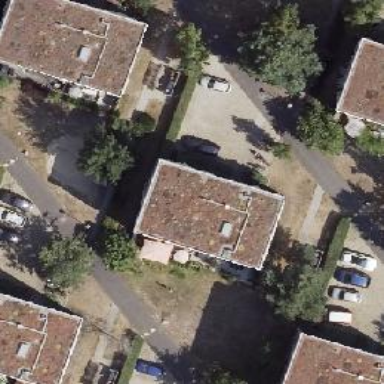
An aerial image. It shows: Residential building with flat roof.